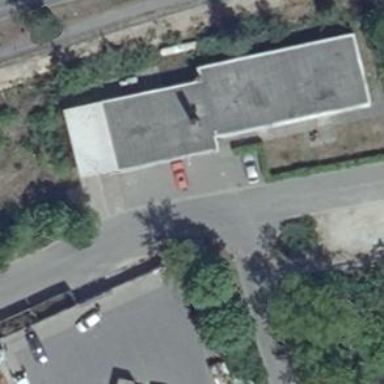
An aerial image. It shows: Building.